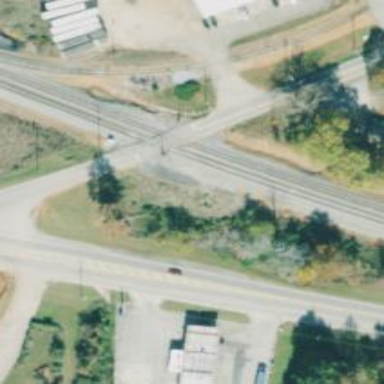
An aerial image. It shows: Level crossing with lights on the railway.